Current action and preconditions to check: path_clear

Your task: For each precondition in the list above, predict whether it will hold at this action.

Consider the current scene as observed from the mobile robot's camera, and analyze the predicted future states of all dynamic agents (e.g., people, animals, vehicles, or any moving entities) within the NEXT SECOND.

IMPORTANT: Only answer "very likely" if you are absolutely certain—based on strong, clear evidence—that a dynamic agent will violate the precondition in the predicted future state. Do NOT answer "very likely" for unlikely, ambiguous, or low-probability risks.

Ask yourself for each precondition: Is there a high probability, with clear and convincing evidence, that the predicted future states of any dynamic agent will interfere with the predicted future state of the currently executing action within the NEXT SECOND, causing that precondition to fail?

Assess the risk level based on these predictions. Use "likely" or "very likely" if motions create a clear risk of interference.

Use "neutral" or "improbable" if agents are nearby but their predicted paths are clearly diverging or non-conflicting.

Failure Risk Categories: "very improbable", "improbable", "neutral", "likely", "very likely"

Answer Format: Output ONLY the probability_of_failure value from these categories: "very improbable", "improbable", "neutral", "likely", "very likely"

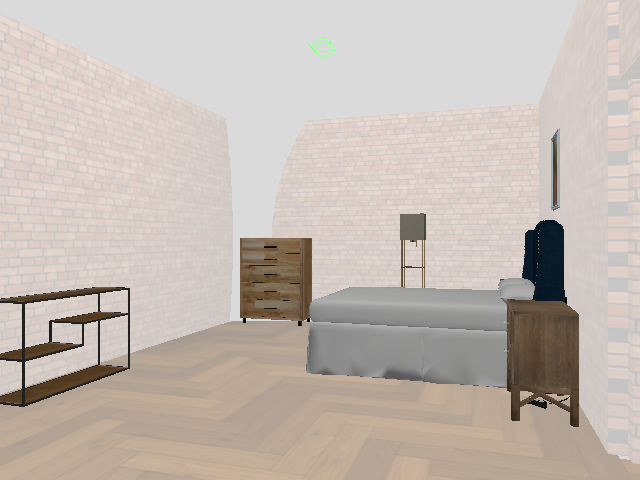

Answer: very improbable